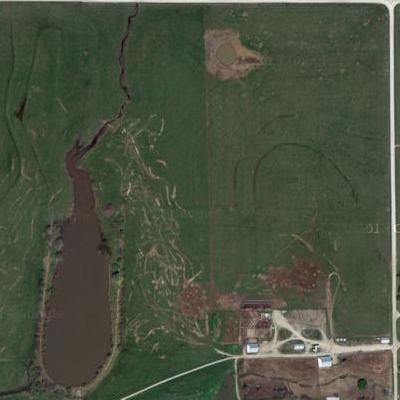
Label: aGrass